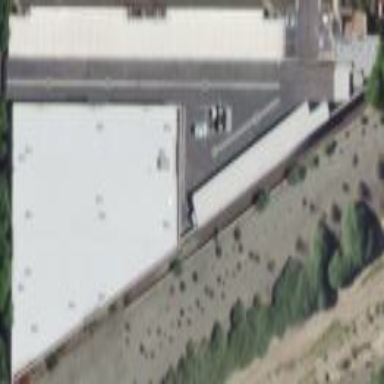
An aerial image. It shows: Storage rental shop.